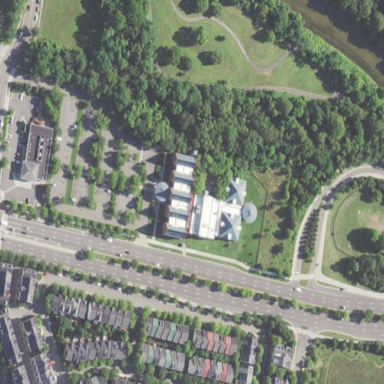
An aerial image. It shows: Building that serves as library.